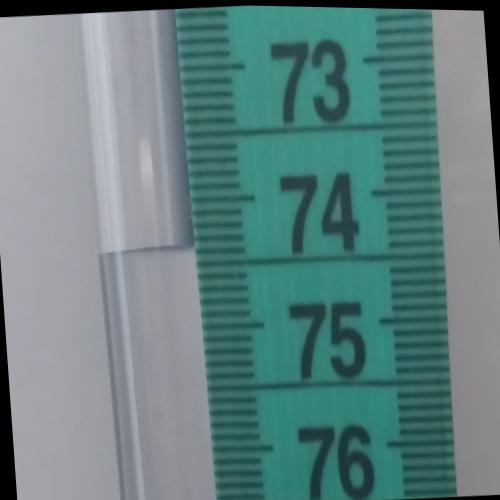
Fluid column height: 74.4 cm